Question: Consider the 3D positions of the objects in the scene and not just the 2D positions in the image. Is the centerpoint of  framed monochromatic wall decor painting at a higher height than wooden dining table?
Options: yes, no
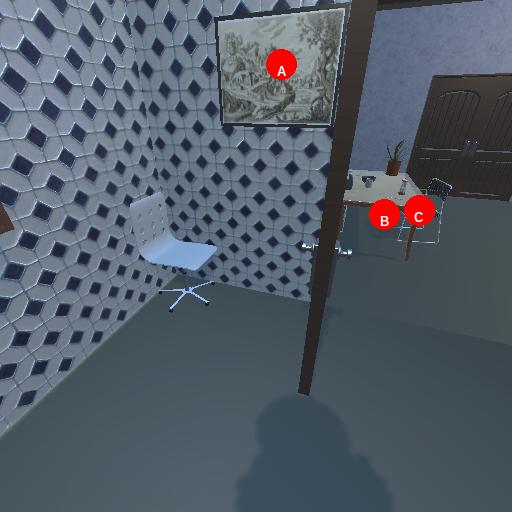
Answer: yes